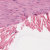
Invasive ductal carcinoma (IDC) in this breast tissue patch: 0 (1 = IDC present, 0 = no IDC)